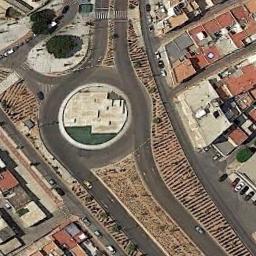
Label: roundabout